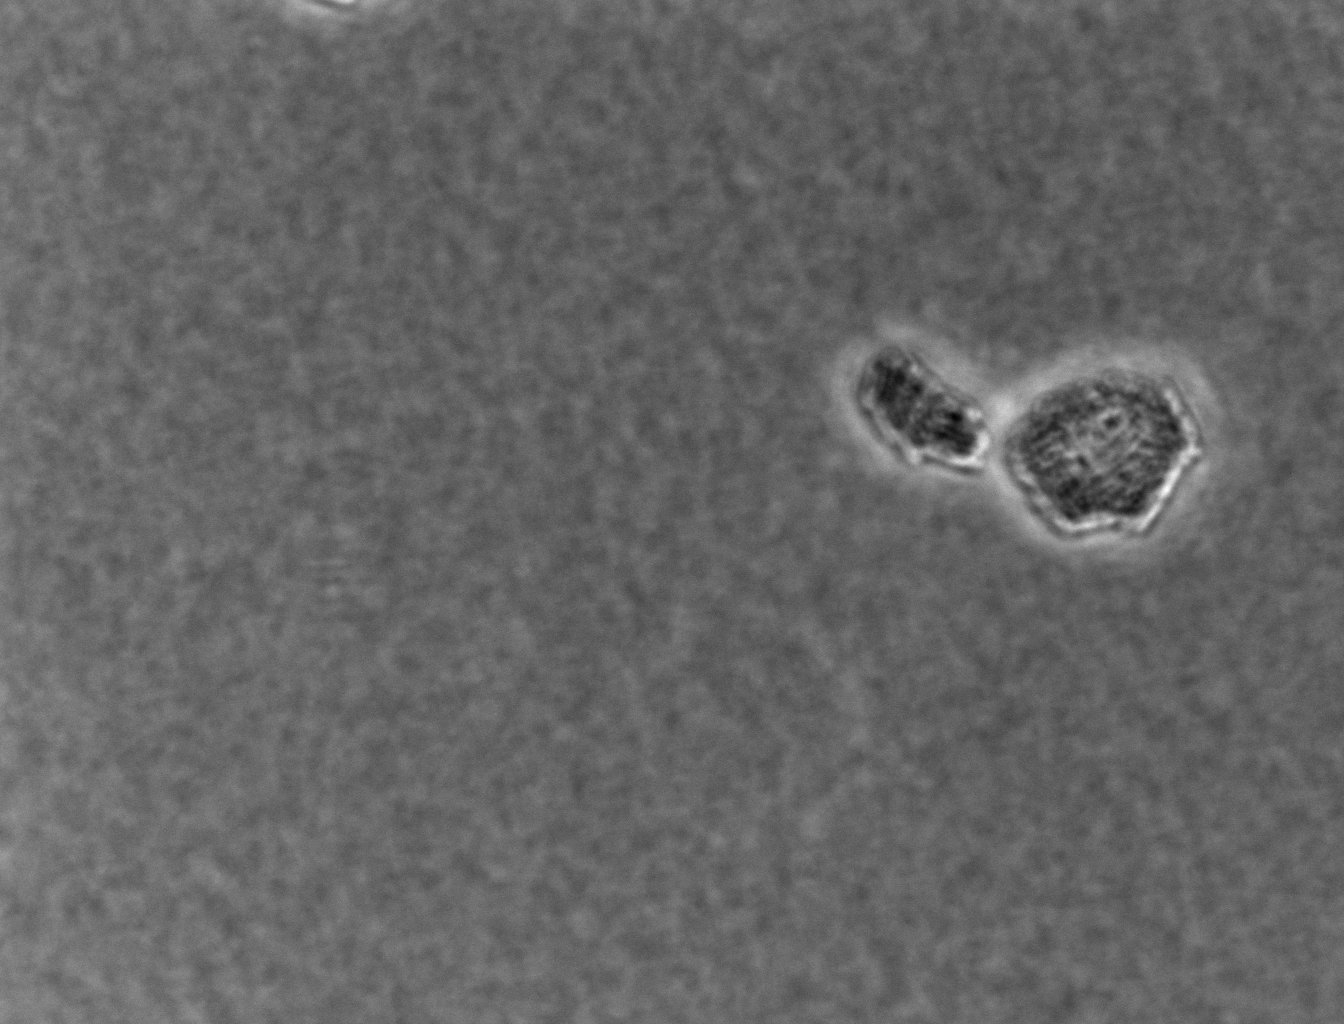
various_fewshot